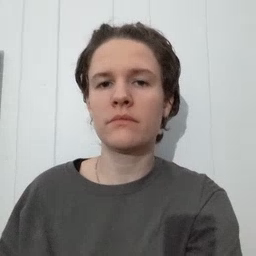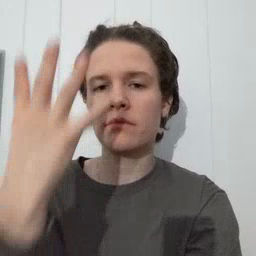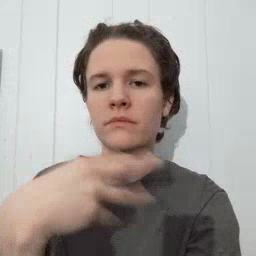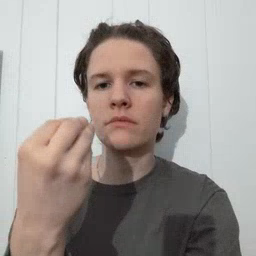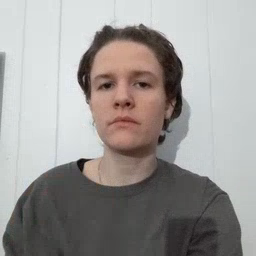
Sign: pretty